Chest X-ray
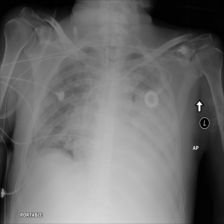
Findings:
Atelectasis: negative
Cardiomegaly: negative
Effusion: negative
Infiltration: negative
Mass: negative
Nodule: negative
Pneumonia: negative
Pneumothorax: negative
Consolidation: positive
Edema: negative
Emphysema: negative
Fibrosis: negative
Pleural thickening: negative
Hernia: negative